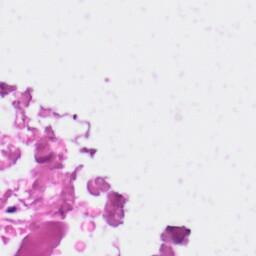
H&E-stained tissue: Skin